Aerial crown-view tile of a tropical tree (Barro Colorado Island, Panama), acquired 20250818:
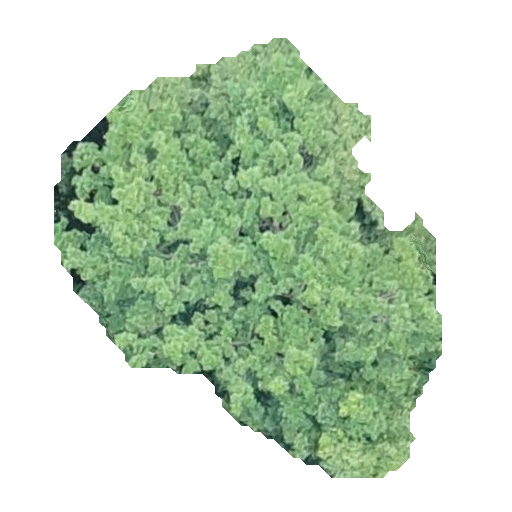
Species: Simarouba amara
GBIF accepted scientific name: Simarouba amara
Crown area: 158.215 m²